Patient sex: M
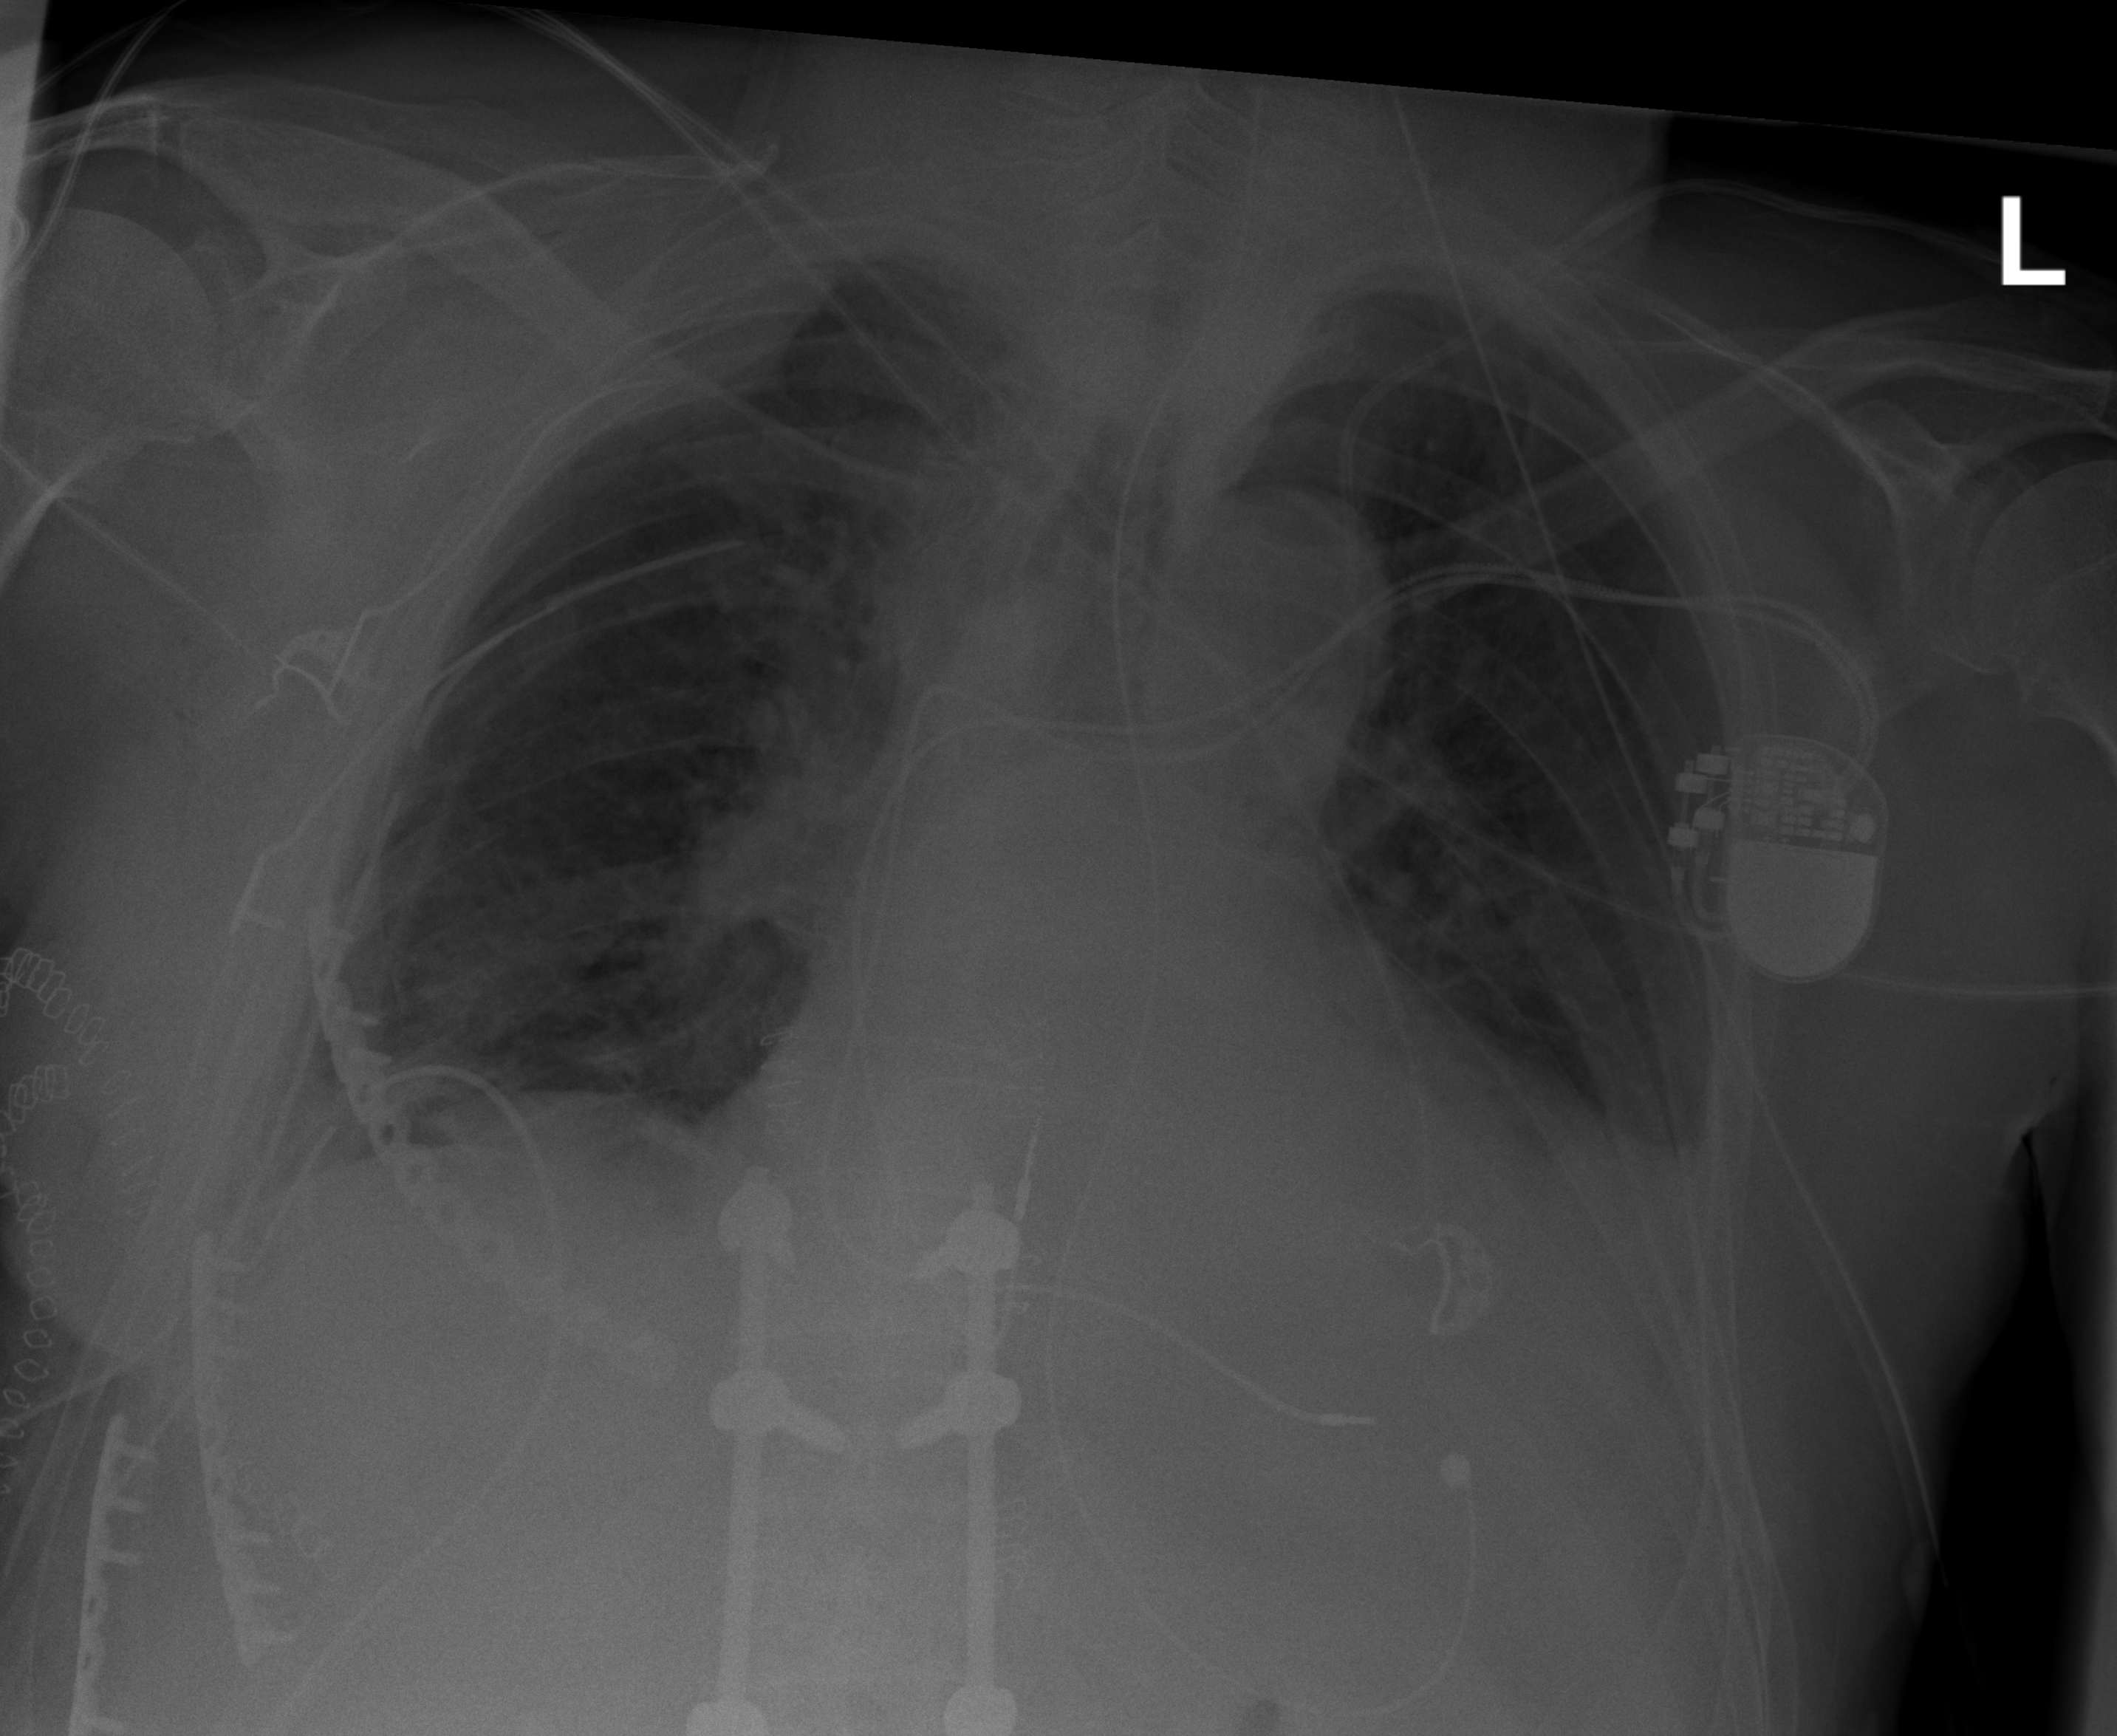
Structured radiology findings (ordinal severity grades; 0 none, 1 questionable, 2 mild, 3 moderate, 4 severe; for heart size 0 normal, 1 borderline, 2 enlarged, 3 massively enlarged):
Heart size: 3
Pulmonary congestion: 2
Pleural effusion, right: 0
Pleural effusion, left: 2
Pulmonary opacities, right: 0
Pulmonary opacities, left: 0
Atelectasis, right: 2
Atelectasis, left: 2